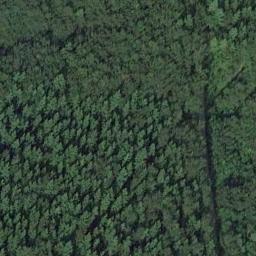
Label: forest